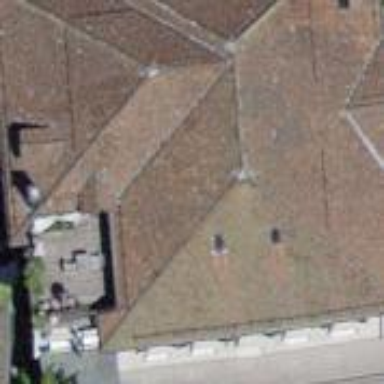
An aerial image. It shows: Building with hipped roof made of roof tiles.